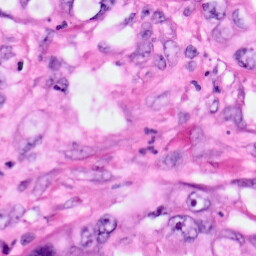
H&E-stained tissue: Pancreatic